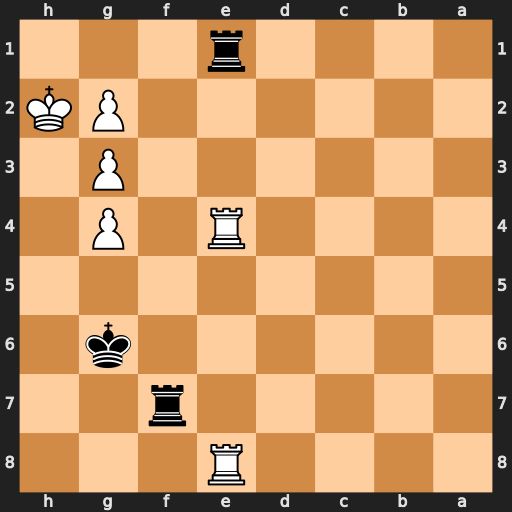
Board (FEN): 4R3/5r2/6k1/8/4R1P1/6P1/6PK/4r3
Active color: b
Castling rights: -
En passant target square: -
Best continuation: Rh7#